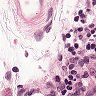
Metastatic tissue present: no